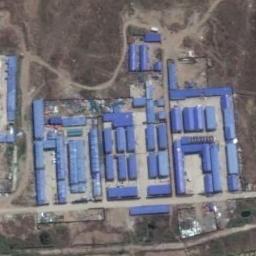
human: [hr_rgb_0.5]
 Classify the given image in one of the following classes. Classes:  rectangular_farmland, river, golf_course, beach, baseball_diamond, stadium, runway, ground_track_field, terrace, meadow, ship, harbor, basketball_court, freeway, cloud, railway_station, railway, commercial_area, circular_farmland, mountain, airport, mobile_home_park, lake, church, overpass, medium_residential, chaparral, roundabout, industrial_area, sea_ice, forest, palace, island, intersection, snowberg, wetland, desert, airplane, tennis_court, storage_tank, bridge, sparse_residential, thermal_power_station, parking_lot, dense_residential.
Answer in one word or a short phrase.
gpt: industrial_area